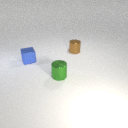
small green metal cylinder to the left of small brown metal cylinder